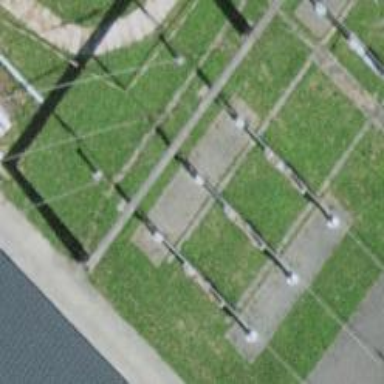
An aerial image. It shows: Insulator used in power systems.